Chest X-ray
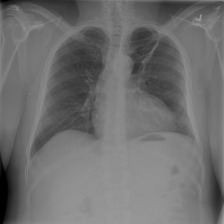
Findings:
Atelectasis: negative
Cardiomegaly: negative
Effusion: negative
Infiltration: negative
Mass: negative
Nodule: negative
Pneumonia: negative
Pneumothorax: negative
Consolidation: negative
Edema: negative
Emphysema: negative
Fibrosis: negative
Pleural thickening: negative
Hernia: negative